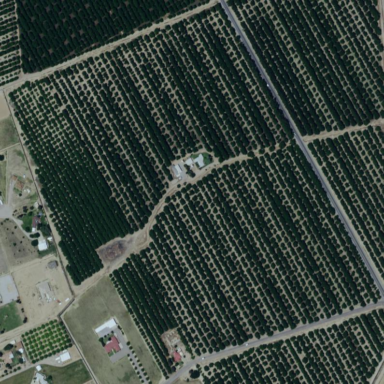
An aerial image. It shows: Orchard.